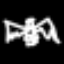
Label: angel